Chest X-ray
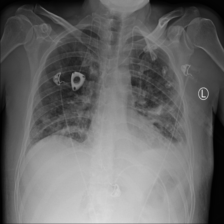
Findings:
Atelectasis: negative
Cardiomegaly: negative
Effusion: positive
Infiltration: positive
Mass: negative
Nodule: positive
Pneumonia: negative
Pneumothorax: negative
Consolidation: negative
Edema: negative
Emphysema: negative
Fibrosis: negative
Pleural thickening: negative
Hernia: negative